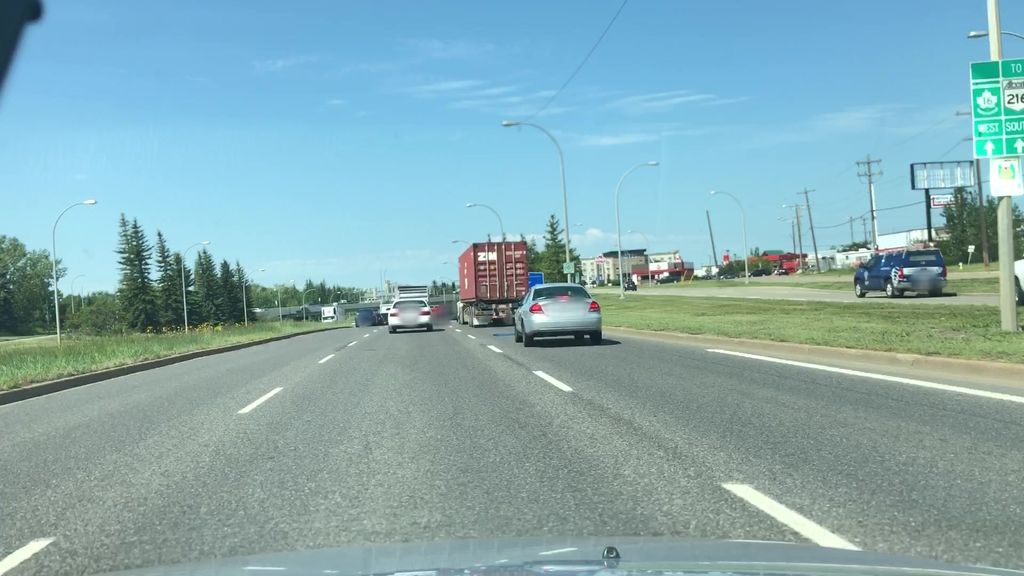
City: edmonton